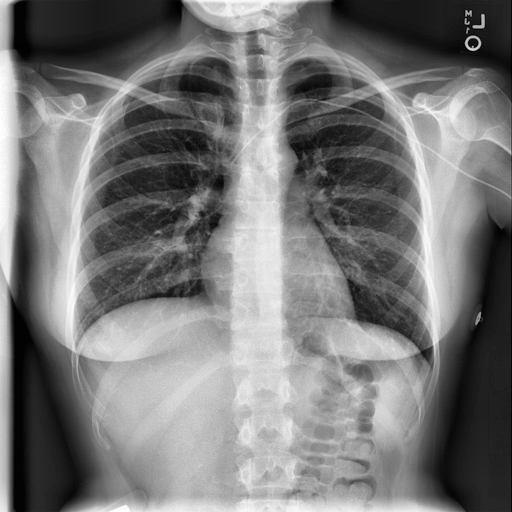
Finding: NORMAL